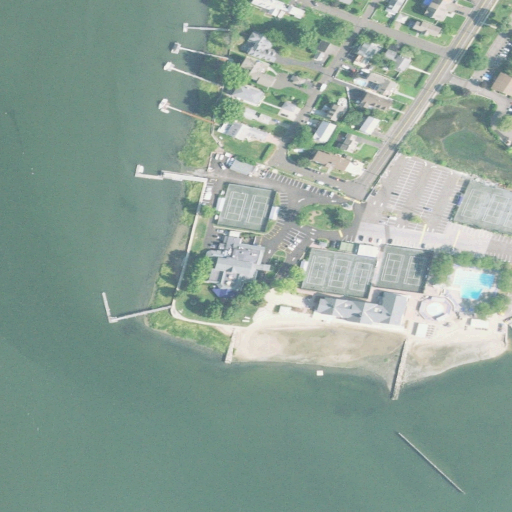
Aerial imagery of cape in Connecticut named Gregory Point containing open water, medium intensity development, high intensity development, herbaceous wetlands, low intensity development, and grassland